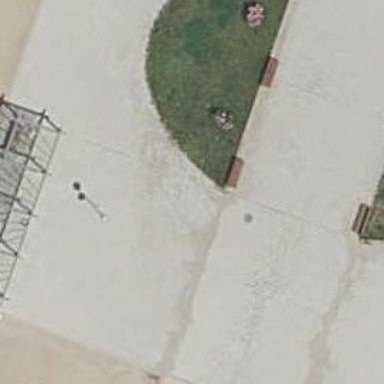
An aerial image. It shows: Bench.